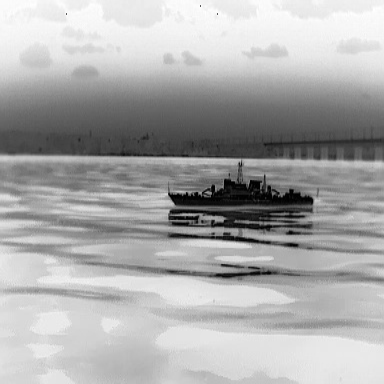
There is a warship in the infrared image.